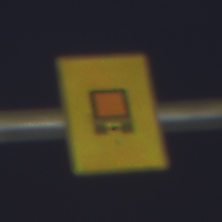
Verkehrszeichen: KennzeichnungspflichtigeFahrzeugeGefaehrlicheGueterOhnePfeilsymbol
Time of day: Night
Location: Outdoor (Urban)
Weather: PartlyCloudy
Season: NotSpecified
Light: Artificial